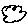
Label: cloud